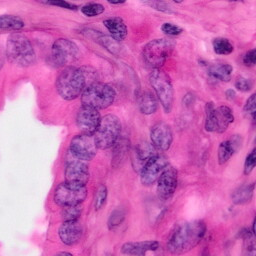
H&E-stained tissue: Pancreatic